Question: When I have elisp function
'''
(defun hello (param)
... )
'''
how can I run the '(hello abc.txt)' with org mode? I learned <URL>]]' or something.
## ADDED
As this <URL>' elisp command.
It works fine with 'alt-x runmate' in emacs, but when I run '[[lisp:(runmate)]]', I get the following dialog box.

## SOLVED
It should have used '[[elisp:(runmate)]]'.
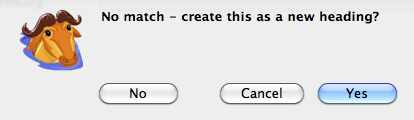
Answer: You're close. You need [[elisp:(hello "abc.txt")]]
[I'm assuming abc.txt is actually a string]